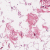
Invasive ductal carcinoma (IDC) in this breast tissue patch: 0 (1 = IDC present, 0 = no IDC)